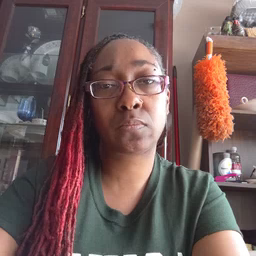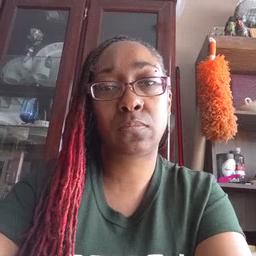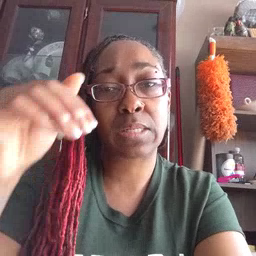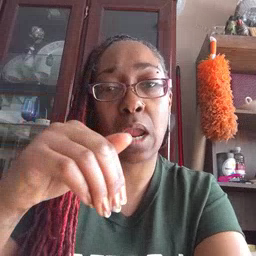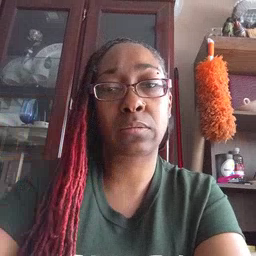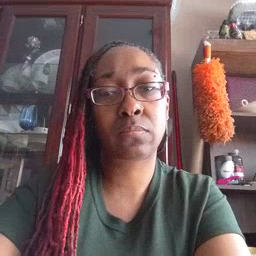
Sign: night